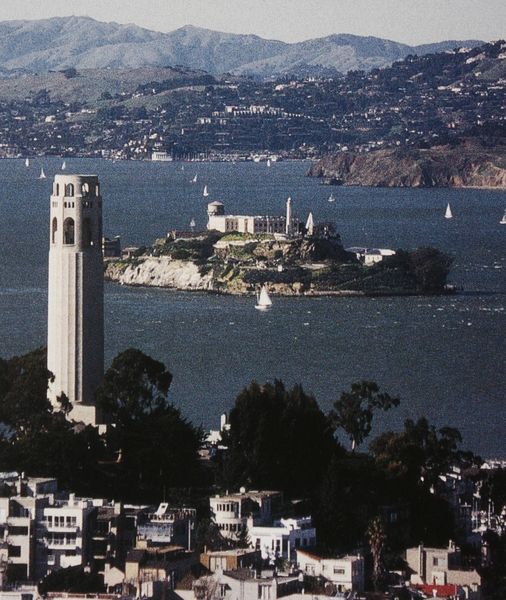
Titel: Außenansicht
Künstler: Henry Howard
Standort: San Francisco (California)
Institution: Coit Tower
Schlagwörter: baum, berg, blau, felsen, himmel, laub, meer, schatten, wasser, weiß, bäume, fluss, grün, kirchturm, landschaft, see, stadt, ufer, fenster, grau, licht, schwarz, ausblick, dach, gebäude, haus, rot, architektur, blass, bild, häuser, hügel, wind, gewässer, kirche, sonne, insel, land, boot, boote, turm, farbig, küste, schiff, schiffe, segel, segelboot, segelschiffe, strand, wellen, ansicht, süden, segelschiff, berge, fels, gebirge, dächer, bergkette, farbe, tag, amerika, dunkelblau, bucht, segelboote, foto, fotografie, luftaufnahme, panorama, bögen, burg, moschee, türme, leuchtturm, festung, trüb, photo, gefängnis, blaugrau, schloß, griechenland, tempel, usa, türkei, schwar, bauten, mittelmeer, bay, villen, kastell, felsküste, lichtturm, stdt, san francisco, alcatraz, coit tower, lichturm, coit, san francisco bay, fetung, dorf häuser, alkatraz